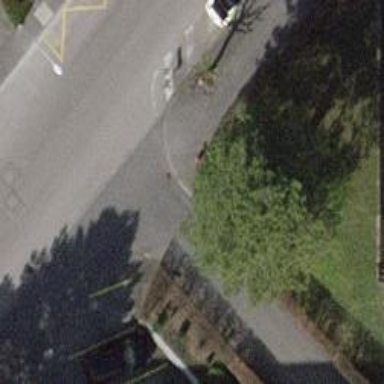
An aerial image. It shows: Parking aisle with sidewalk.